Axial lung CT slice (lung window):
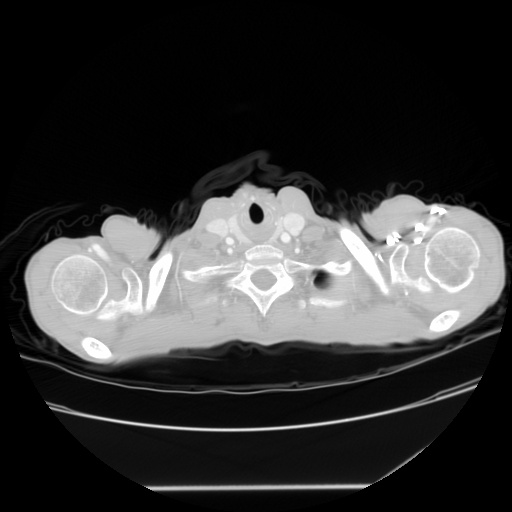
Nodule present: no